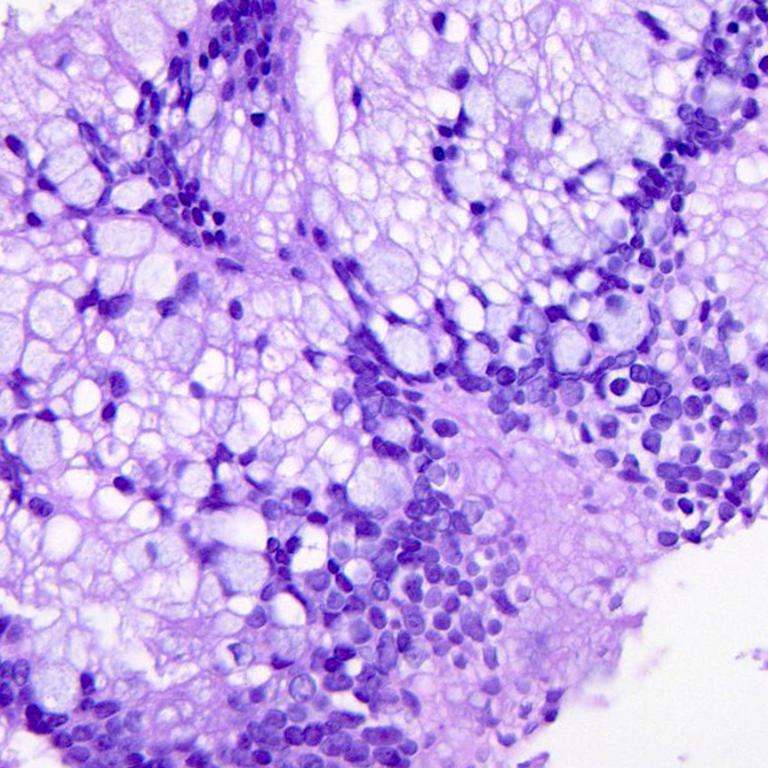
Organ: colon
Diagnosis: adenocarcinomas